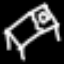
Label: bed